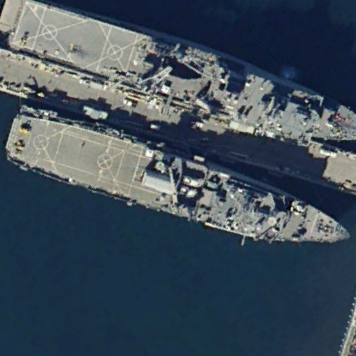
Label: combat